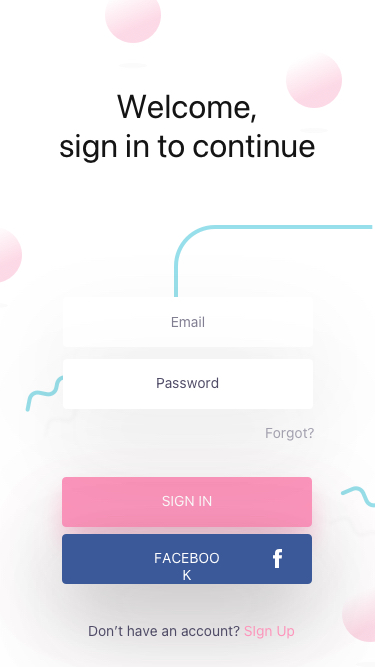
Text in this UI design:
Welcome,
sign in to continue
Email
Forgot?
Password
Don’t have an account? SIgn Up